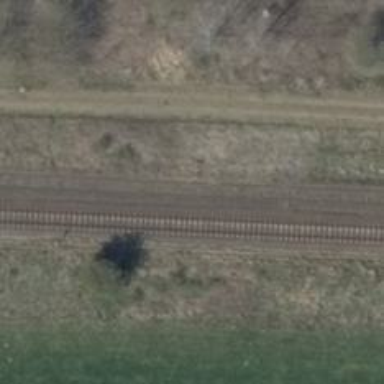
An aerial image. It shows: Railway signal.